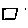
Label: square